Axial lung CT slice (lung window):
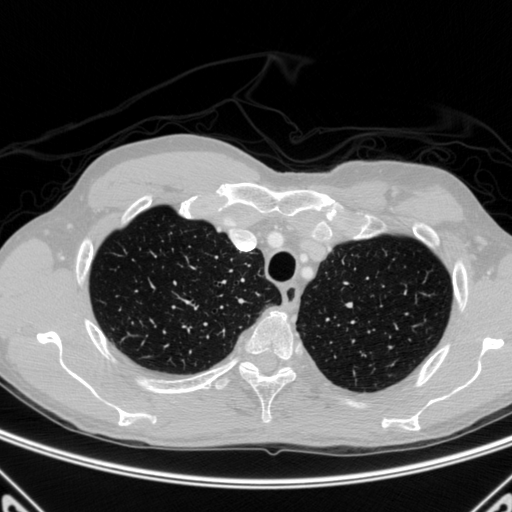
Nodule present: no